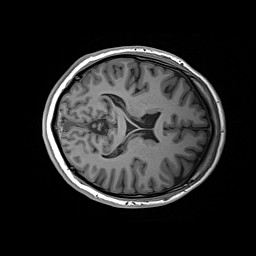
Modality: T1w
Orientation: axial
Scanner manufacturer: siemens
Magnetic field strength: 3 T
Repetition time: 2.2 s
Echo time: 0.00244 s